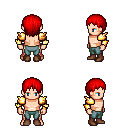
a pixel art fantasy rpg character, male body template, human, light skin, gold arm armor, teal pants, red plain hairstyle, brown shoes, four views (front, back, left, right), 2x2 character sprite sheet, small pixel art, hard edges, no anti-aliasing